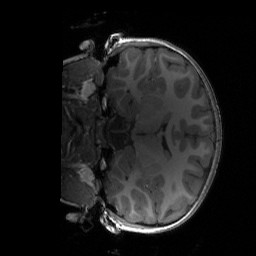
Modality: T1w
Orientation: coronal
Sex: male
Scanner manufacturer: siemens
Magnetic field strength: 3 T
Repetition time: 1.9 s
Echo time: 0.00243 s